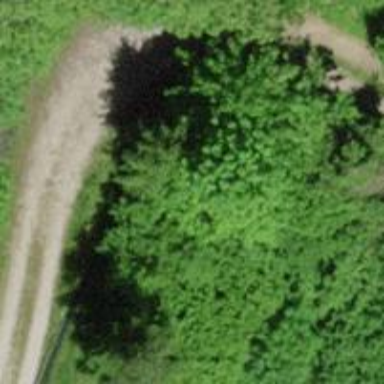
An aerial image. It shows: Culvert tunnel.